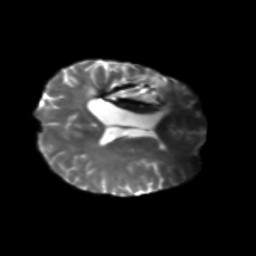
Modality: T2w
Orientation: axial
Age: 44
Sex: female
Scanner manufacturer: siemens
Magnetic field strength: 3 T
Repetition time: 5.47 s
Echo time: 0.0854 s